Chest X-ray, PA view. Patient: 23 years old, sex M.
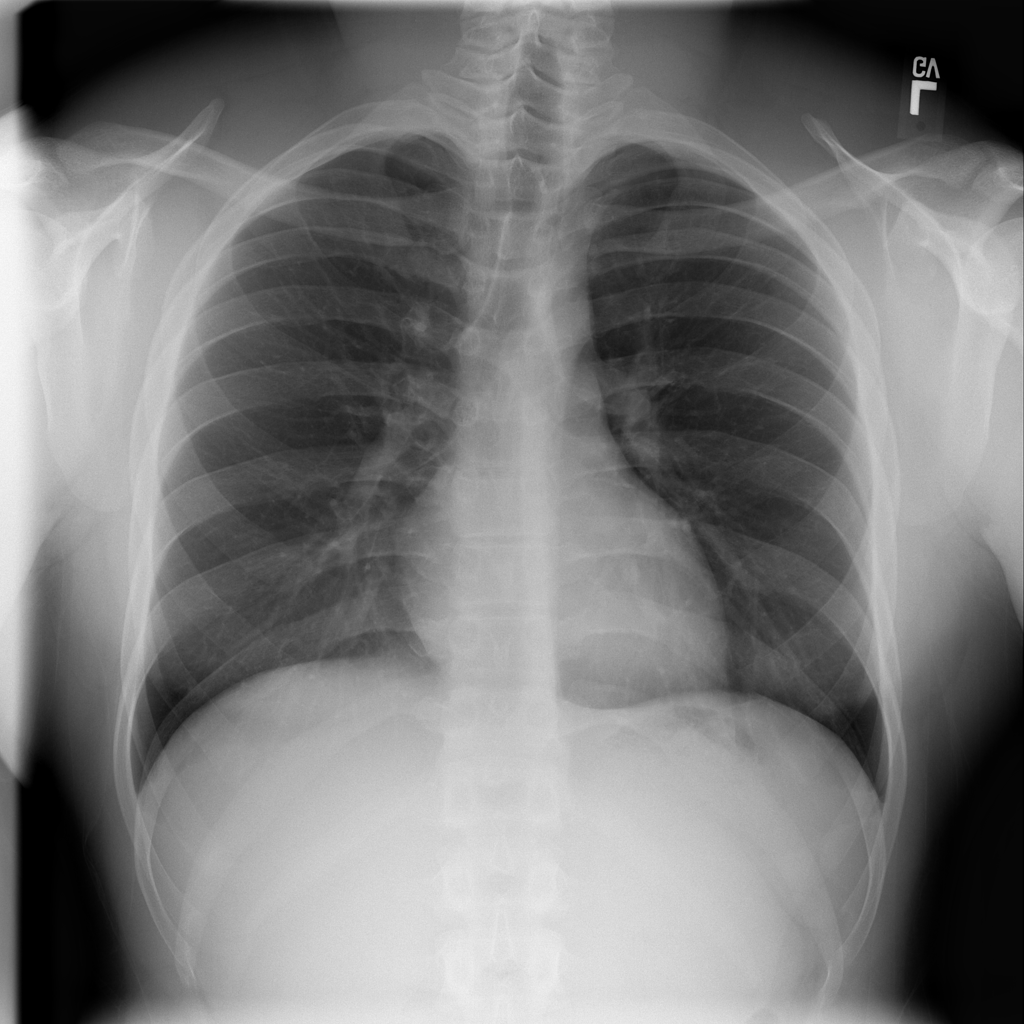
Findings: No Finding